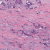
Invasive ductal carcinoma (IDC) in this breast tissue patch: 1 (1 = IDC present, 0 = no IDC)